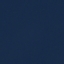
Land use / land cover class: SeaLake